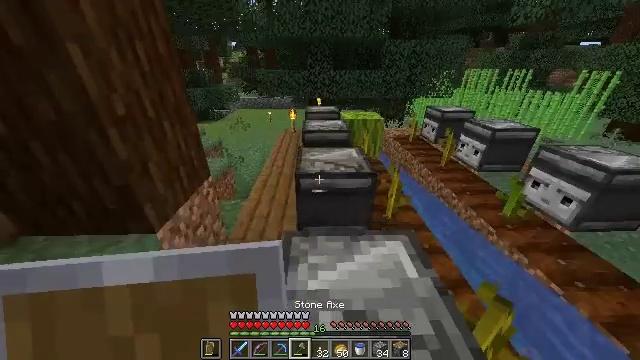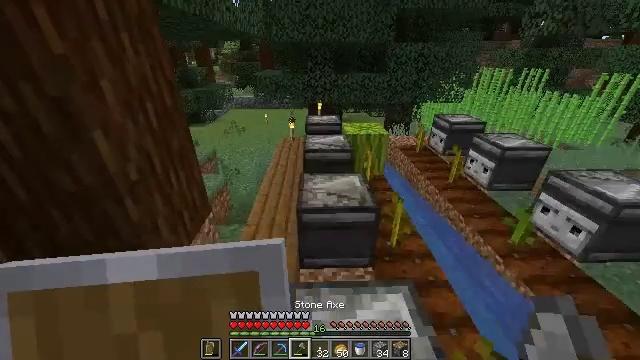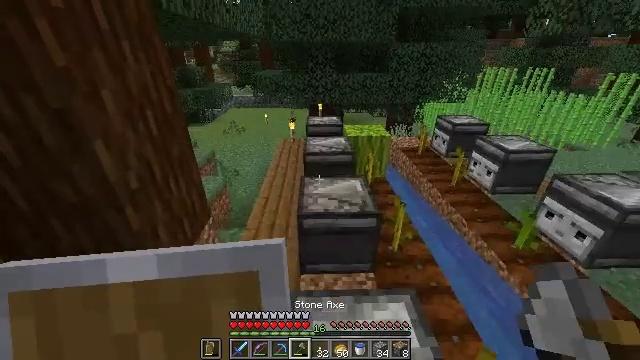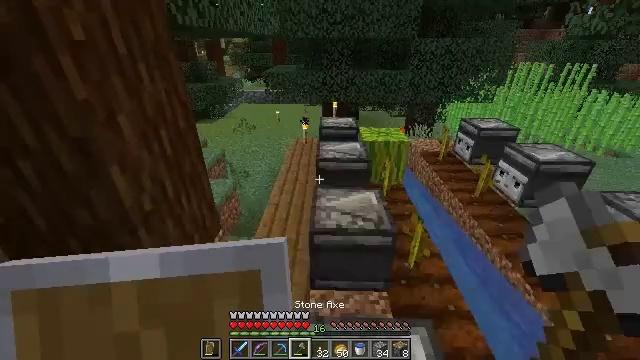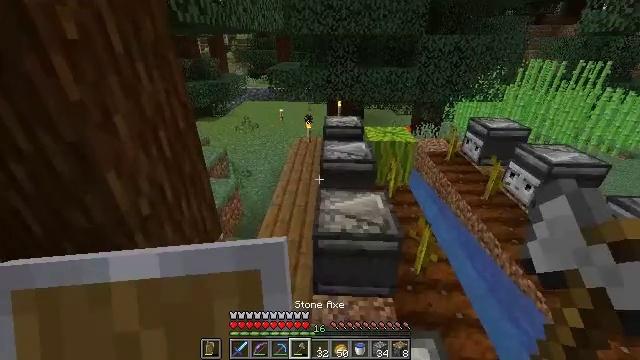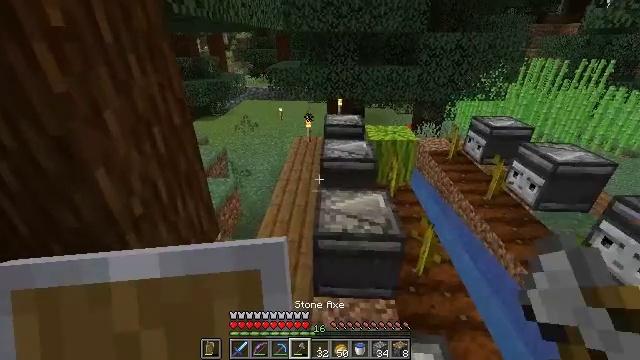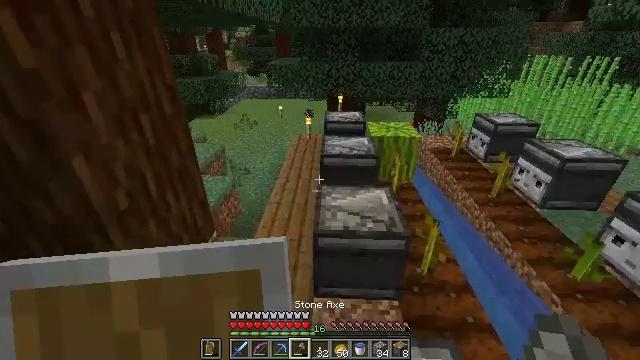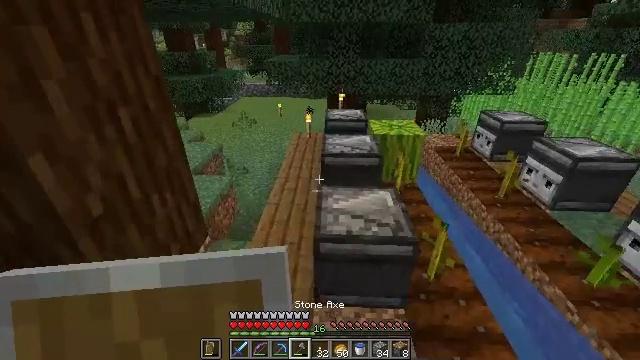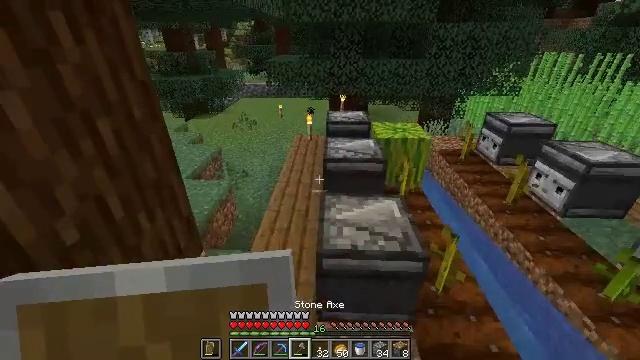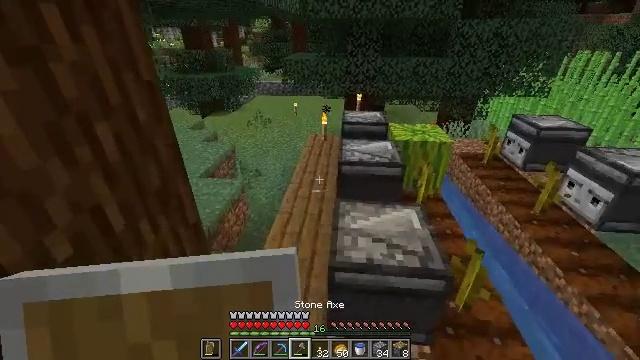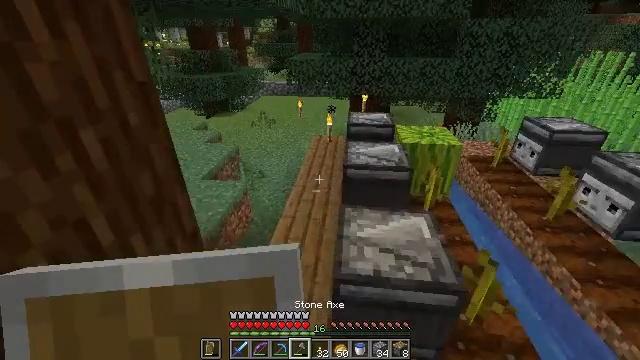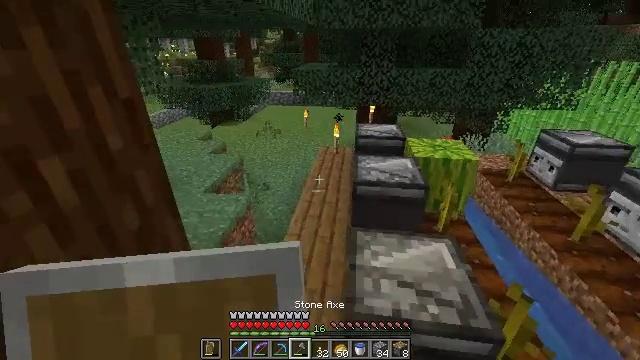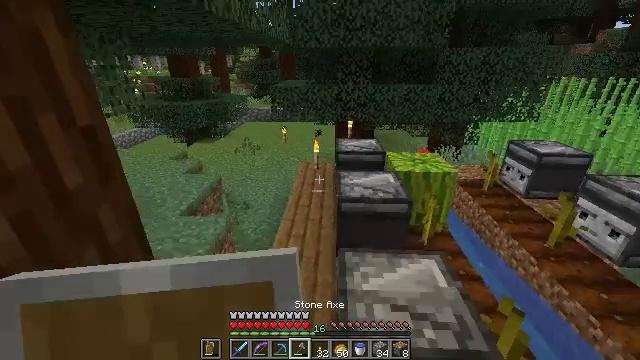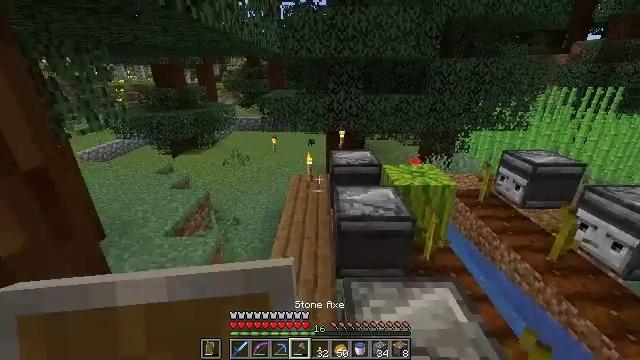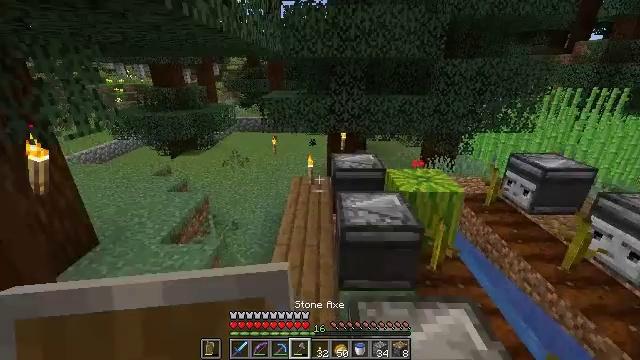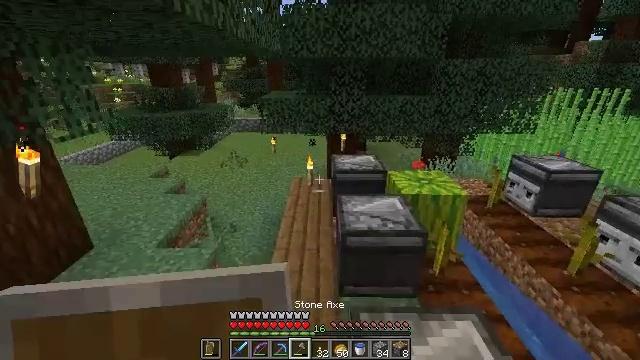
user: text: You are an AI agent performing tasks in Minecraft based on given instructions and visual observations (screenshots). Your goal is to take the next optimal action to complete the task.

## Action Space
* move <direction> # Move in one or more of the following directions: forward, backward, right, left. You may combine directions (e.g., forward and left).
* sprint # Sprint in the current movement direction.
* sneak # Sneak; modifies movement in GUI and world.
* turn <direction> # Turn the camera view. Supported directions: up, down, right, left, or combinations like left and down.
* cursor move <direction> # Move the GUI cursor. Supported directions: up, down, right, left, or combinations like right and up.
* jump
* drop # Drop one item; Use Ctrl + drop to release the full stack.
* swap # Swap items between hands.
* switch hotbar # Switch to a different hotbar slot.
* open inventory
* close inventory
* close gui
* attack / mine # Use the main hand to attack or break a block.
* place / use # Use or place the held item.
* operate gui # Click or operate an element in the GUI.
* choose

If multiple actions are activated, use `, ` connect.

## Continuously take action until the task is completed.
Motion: motion action
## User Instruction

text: Mine the torch on the wall.
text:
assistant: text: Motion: move forward
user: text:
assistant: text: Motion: move forward
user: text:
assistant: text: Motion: move forward, turn left
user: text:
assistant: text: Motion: move forward
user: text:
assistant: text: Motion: move forward
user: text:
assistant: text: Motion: move forward
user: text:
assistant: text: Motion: move forward
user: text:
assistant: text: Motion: move forward
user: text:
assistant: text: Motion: move forward, turn left
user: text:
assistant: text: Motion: move forward, turn left
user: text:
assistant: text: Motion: move forward and move left, turn left and up
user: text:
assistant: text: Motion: move forward and move left, turn right and up
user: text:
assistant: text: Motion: move forward, turn right and up
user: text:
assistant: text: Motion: move forward
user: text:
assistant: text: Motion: move forward
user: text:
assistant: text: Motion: move forward
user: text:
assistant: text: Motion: move forward
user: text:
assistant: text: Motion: move forward
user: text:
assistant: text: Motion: move forward
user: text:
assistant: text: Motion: move forward and move left, turn right and up
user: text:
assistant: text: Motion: move forward and move left, turn right
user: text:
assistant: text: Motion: move forward and move left, turn right
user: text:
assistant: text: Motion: move forward and move left, turn right and up
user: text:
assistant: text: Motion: move forward and move left, turn right
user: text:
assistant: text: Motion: move forward and move left, turn right
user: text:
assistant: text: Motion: move forward and move left
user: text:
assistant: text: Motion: move forward and move left, turn right
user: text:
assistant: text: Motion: move forward and move left, turn right
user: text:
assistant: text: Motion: move forward and move left, turn right
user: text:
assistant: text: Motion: move forward and move left, turn right